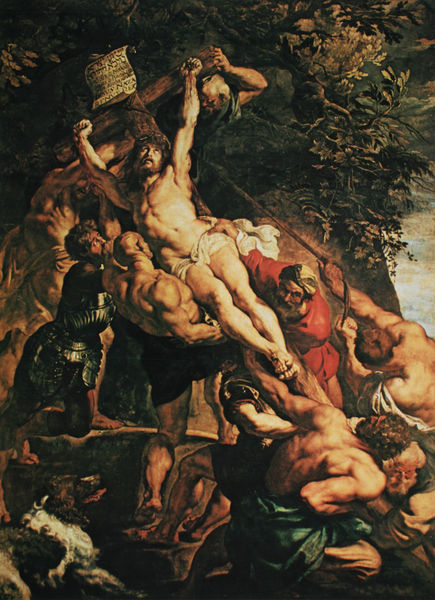
Titel: Kreuzaufrichtung
Künstler: Peter Paul Rubens
Standort: Antwerpen
Institution: Liebfrauenkathedrale
Schlagwörter: akt, baum, berg, blau, dunkel, gemälde, himmel, körper, mann, nackt, rubens, schatten, grün, menschen, hell, licht, männer, rücken, rot, barock, mensch, öl, realismus, schrift, italien, naturalismus, ziehen, figuren, gewalt, soldaten, tafel, kraft, muskeln, inschrift, balken, oberkörper, schild, lendentuch, kreuz, seil, soldat, leinwand, ölmalerei, rüstung, christus, jesus, kreuzigung, muskel, jerusalem, jesu, aufstellen, dornenkrone, josef, joseph, flandern, schergen, chritus, kolorismus, aufrichtung, kreutigung